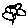
Label: flower